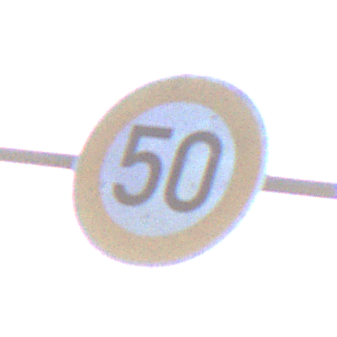
Verkehrszeichen: Geschwindigkeit50
Umgebung: Outdoor, Urban
Tageszeit: SunriseSunset
Wetter: Clear
Licht: Natural
Jahreszeit: NotSpecified
Kontrast: MediumContrast